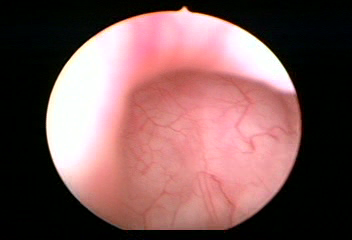
Modality: WLC
Class: Normal mucosa
Bladder cancer association: No